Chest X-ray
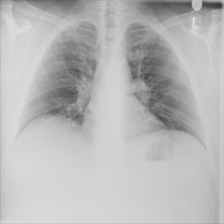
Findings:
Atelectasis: negative
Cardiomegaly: negative
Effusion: negative
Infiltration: negative
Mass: negative
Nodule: negative
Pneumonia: negative
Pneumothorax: negative
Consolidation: negative
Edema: negative
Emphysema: negative
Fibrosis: negative
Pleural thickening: negative
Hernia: negative